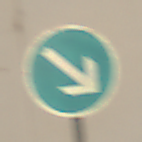
Verkehrszeichen: VorgeschriebeneVorbeifahrtRechts
Umgebung: Outdoor, Urban
Tageszeit: MorningAfternoon
Wetter: Clear
Licht: Natural
Jahreszeit: NotSpecified
Kontrast: HighContrast